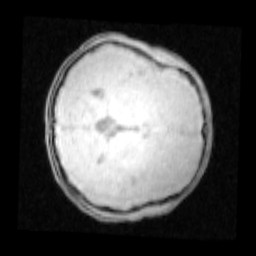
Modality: PDw
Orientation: axial
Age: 15
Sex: male
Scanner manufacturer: siemens
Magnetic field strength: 3 T
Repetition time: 0.25 s
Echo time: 0.00103 s